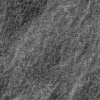
Atmospheric dust classification: not_dusty